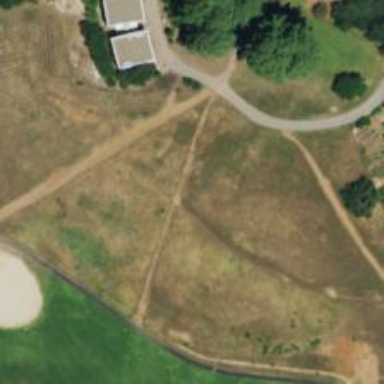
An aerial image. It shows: Disc golf basket.